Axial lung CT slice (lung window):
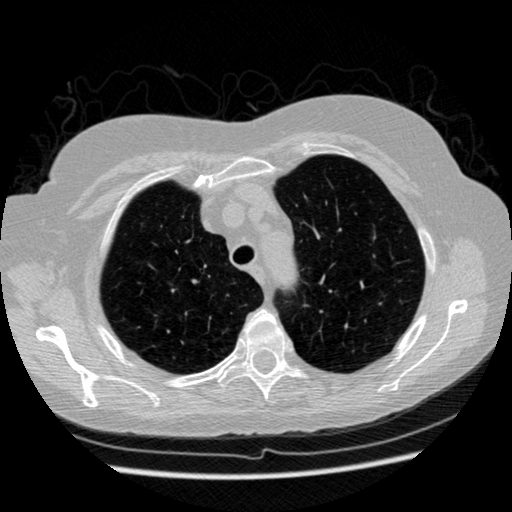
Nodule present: no